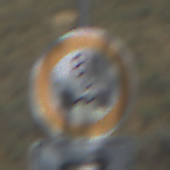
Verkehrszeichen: TatsaechlicheAchslast
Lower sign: RichtungsangabeDurchPfeile5
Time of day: Midday
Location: Outdoor (Nature)
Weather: PartlyCloudy
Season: NotSpecified
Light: Natural